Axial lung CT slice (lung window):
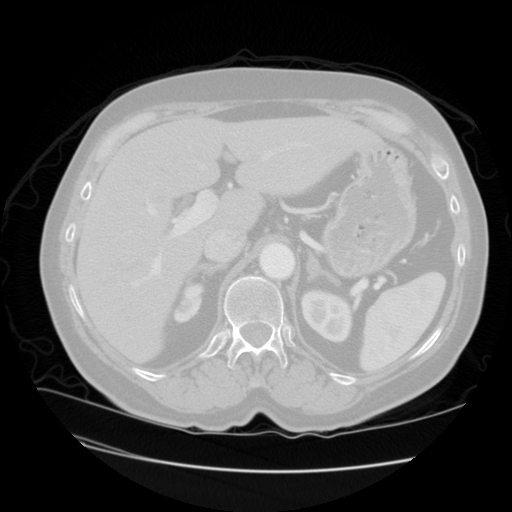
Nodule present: no